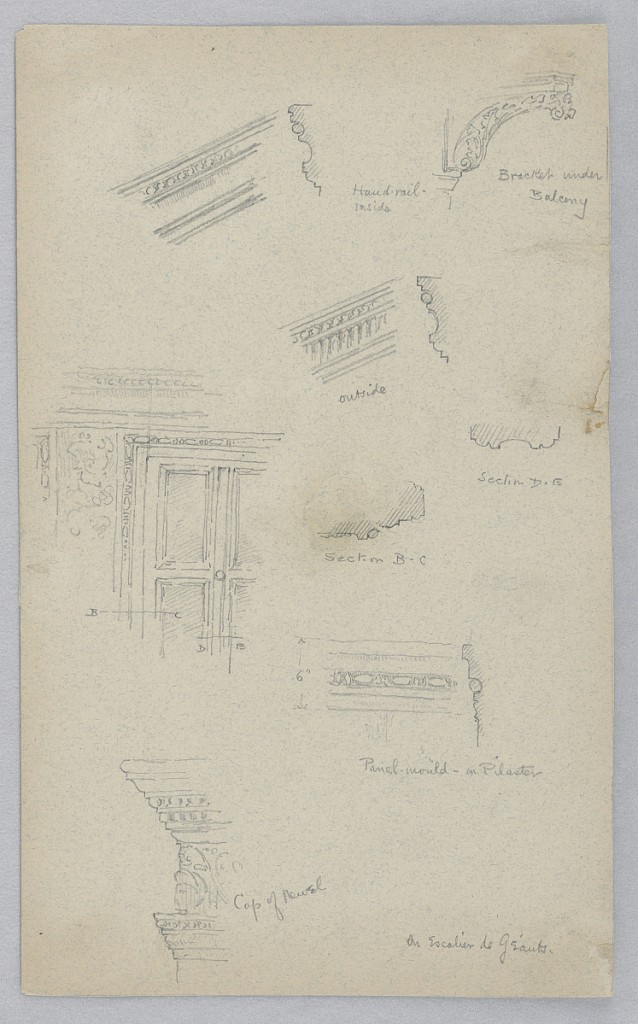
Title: On Escalier de Geants
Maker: Arnold William Brunner, American, 1857–1925
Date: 1883
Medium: Graphite on gray paper
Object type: Drawing
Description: Eight sketches of ornamental architecture, labelled. Capitals, doorframe design, handrails and brackets.